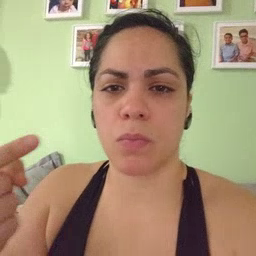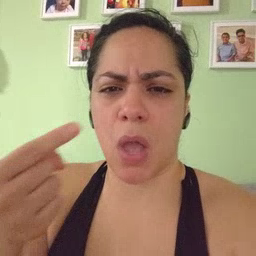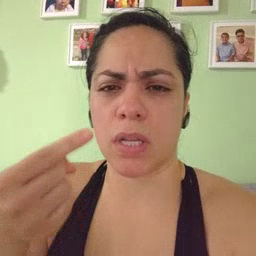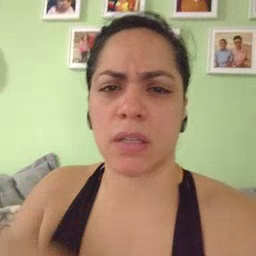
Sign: owie